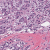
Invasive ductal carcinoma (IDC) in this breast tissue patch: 1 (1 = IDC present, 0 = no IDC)